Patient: sex F, age 72
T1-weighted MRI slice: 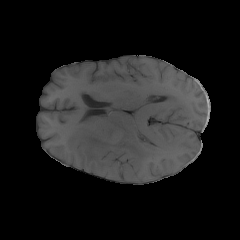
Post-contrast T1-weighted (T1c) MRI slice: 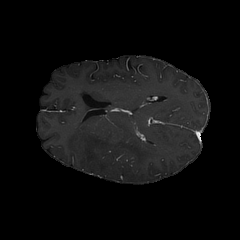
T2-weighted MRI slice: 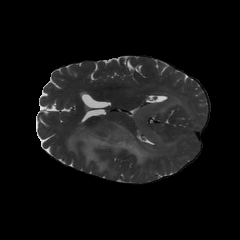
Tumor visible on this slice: yes
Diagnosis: Glioblastoma, IDH-wildtype
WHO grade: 4